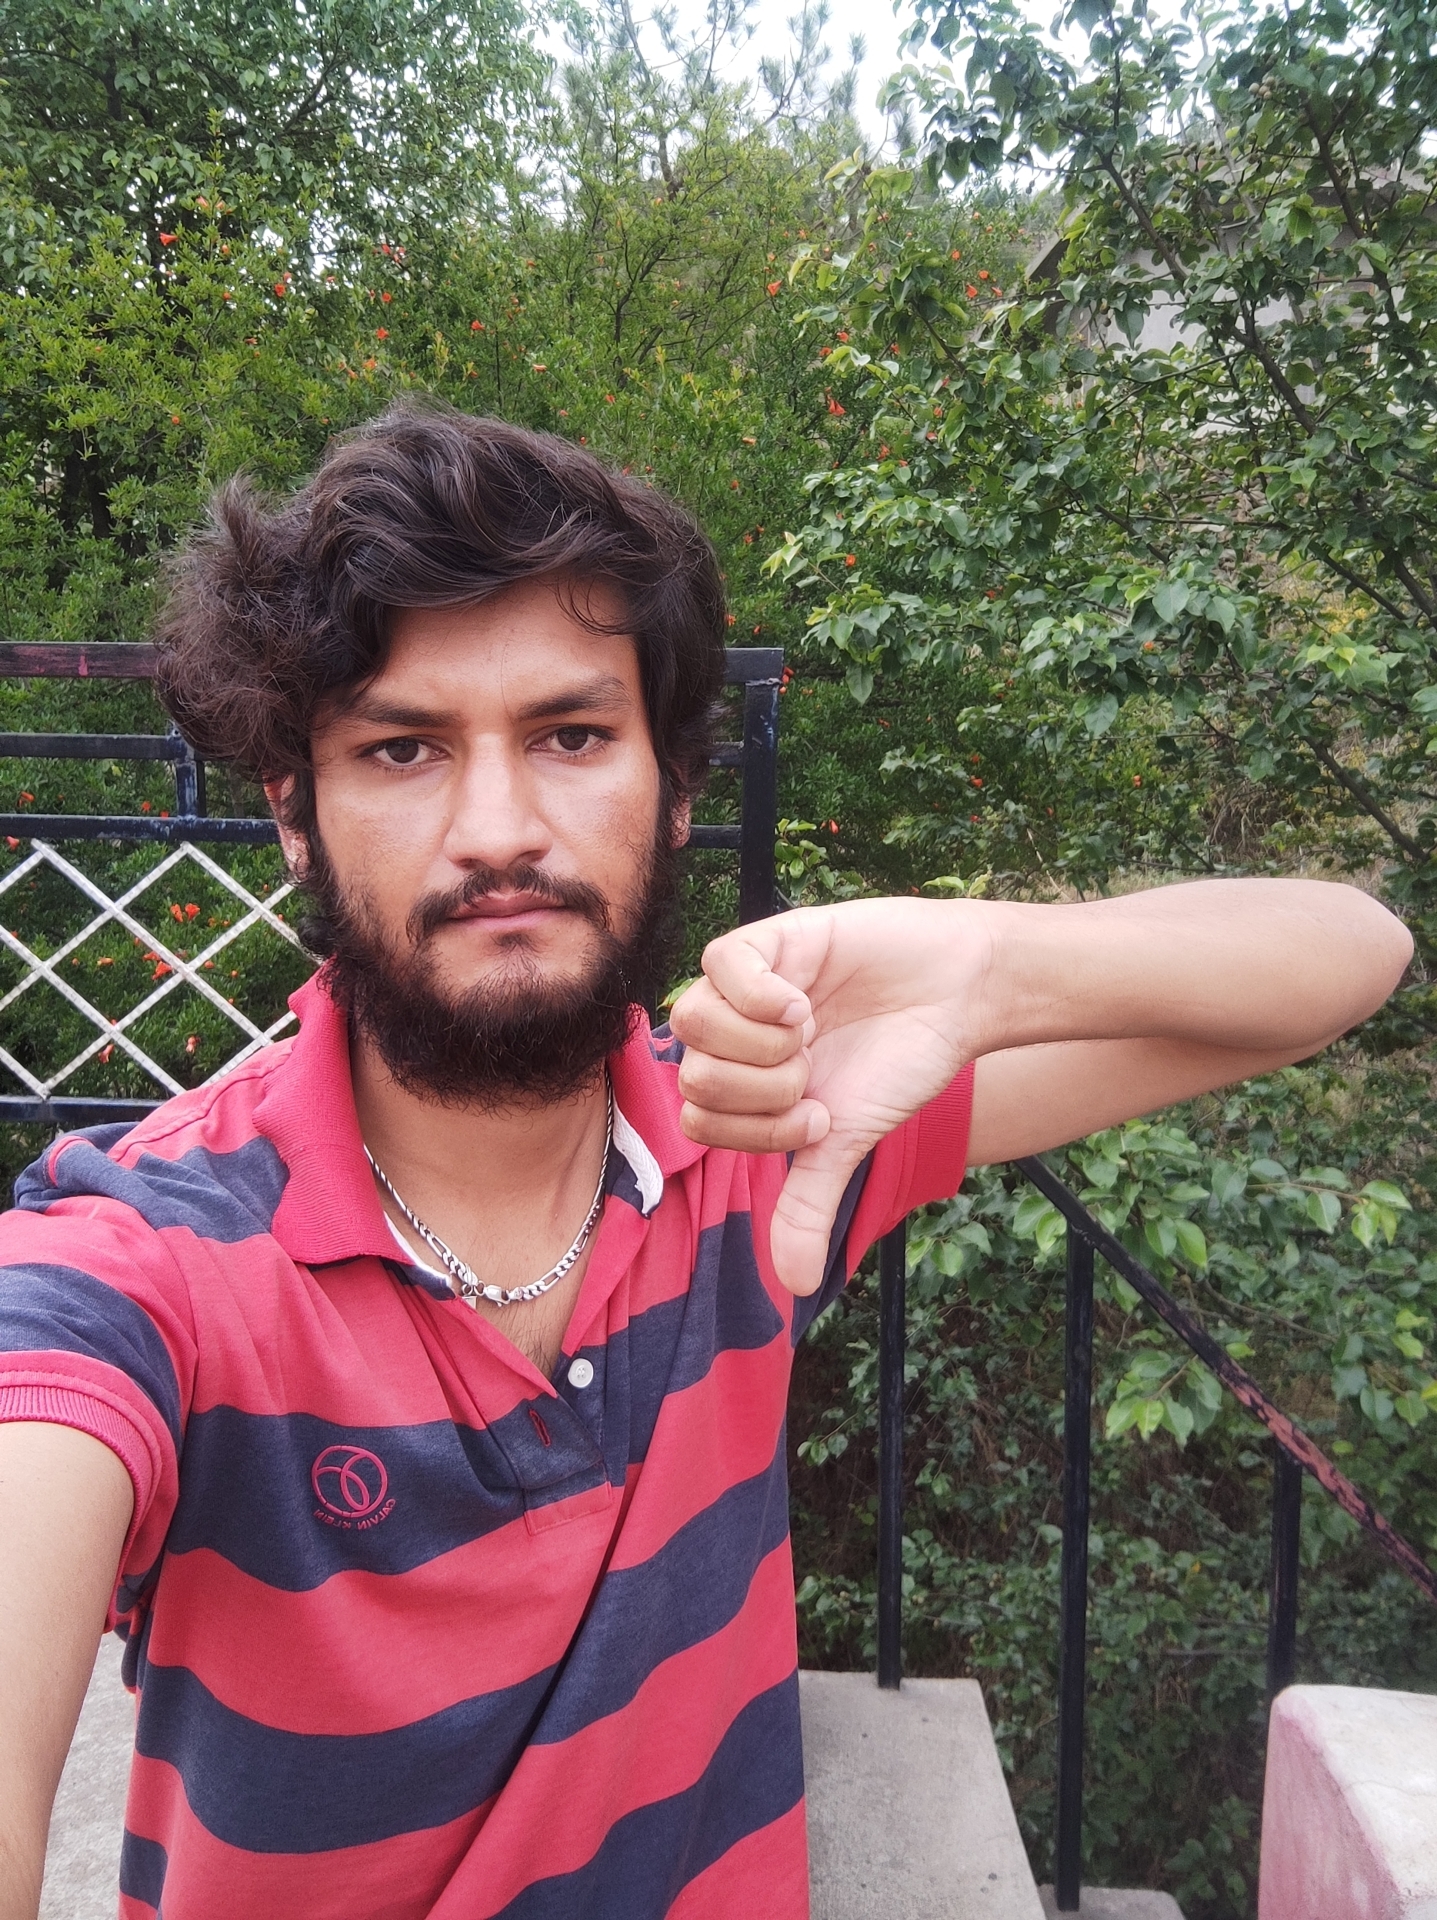
Label: clear